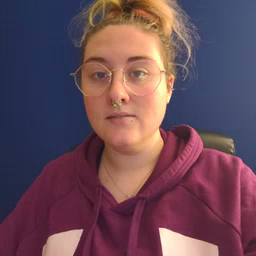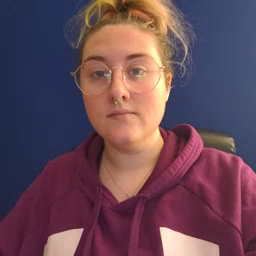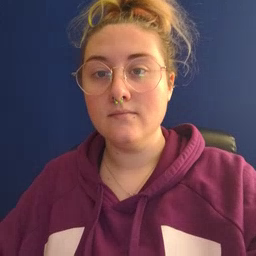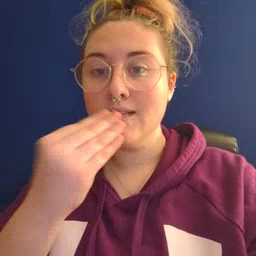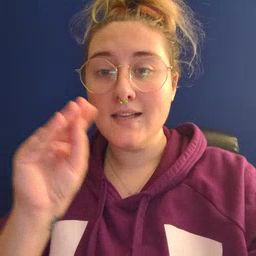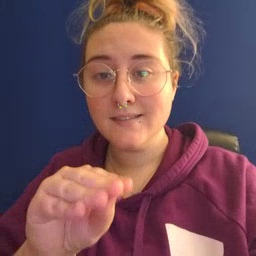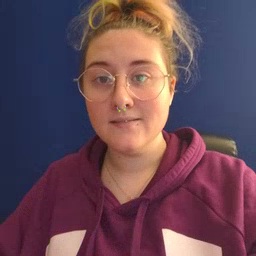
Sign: kiss